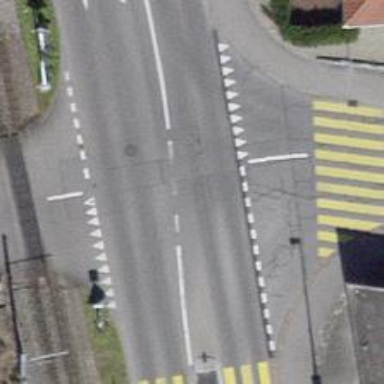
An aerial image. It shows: Road with "give way" sign.